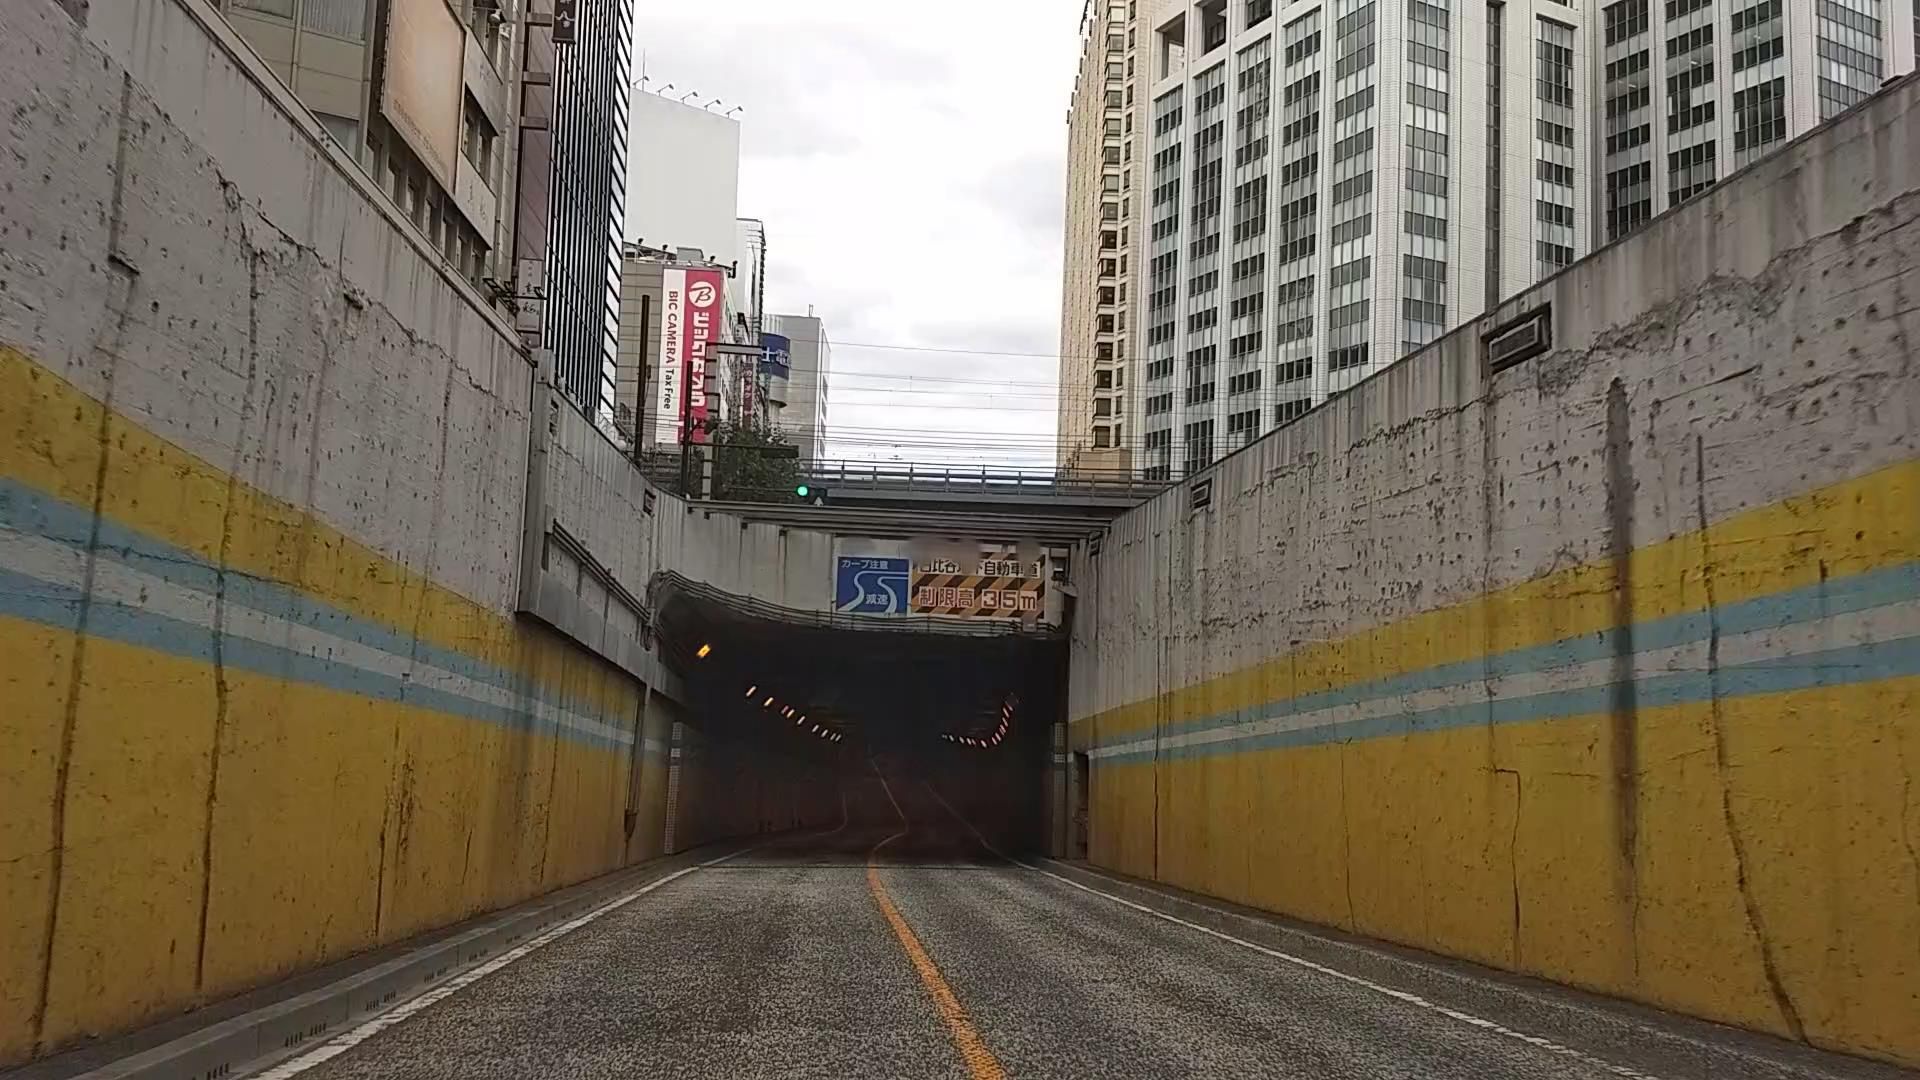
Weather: clear
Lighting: day
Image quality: good
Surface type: driving surface
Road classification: primary_link, primary
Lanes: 2
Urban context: urban centre
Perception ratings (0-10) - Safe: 1.76, Lively: 2.31, Beautiful: 2.34, Boring: 6.89, Depressing: 4.94, Wealthy: 3.78